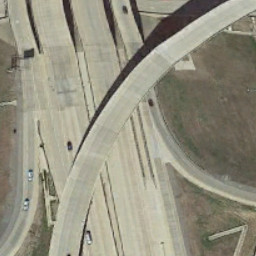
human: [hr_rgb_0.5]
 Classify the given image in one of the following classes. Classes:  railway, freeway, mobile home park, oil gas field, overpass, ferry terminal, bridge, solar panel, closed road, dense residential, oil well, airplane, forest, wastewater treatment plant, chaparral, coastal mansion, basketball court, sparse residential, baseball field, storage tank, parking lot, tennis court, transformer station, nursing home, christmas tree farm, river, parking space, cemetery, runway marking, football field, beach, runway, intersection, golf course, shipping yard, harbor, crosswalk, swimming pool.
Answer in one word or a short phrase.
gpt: overpass